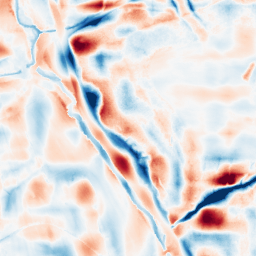
Category: wavelet
Decomposition family: wavelet_dwt
Decomposition parameters: wavelet: coif2
level: 5
Upsampling method: bicubic_3x
Upsampling parameters: scale: 3
Upsampling scale: 3